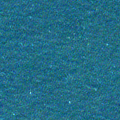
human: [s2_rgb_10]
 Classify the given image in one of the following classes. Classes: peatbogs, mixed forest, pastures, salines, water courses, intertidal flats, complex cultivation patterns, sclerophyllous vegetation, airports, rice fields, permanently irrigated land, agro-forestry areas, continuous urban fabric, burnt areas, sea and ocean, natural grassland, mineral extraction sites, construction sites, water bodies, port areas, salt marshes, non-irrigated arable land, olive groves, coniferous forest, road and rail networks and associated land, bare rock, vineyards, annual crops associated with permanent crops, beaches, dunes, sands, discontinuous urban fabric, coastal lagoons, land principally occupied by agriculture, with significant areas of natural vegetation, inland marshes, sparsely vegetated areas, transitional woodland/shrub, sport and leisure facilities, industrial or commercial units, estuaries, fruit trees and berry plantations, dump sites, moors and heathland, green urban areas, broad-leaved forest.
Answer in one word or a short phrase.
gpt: sea and ocean